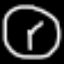
Label: clock